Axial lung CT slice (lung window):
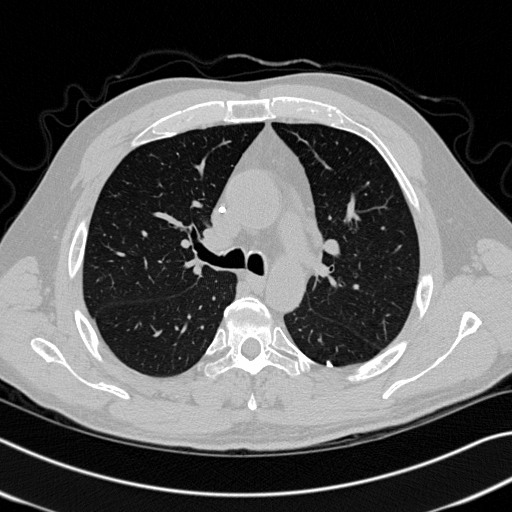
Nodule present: yes
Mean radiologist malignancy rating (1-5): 2